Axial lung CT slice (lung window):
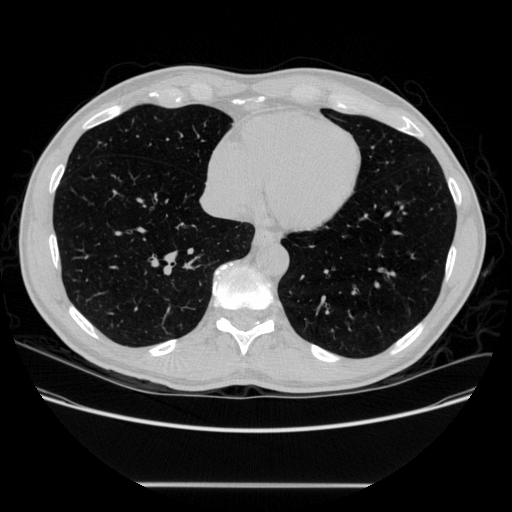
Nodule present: no